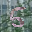
Label: 5